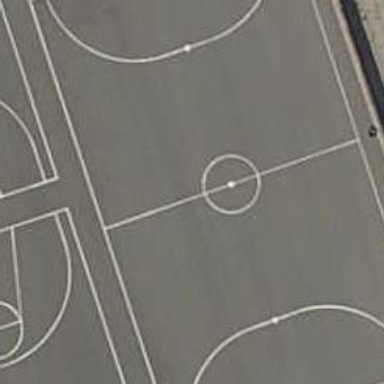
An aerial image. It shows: Futsal pitch for leisure and sports activities.